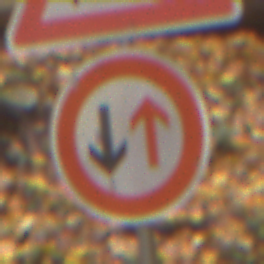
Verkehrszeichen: VorrangDesGegenverkehrs
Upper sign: Arbeitsstelle
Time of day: MorningAfternoon
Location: Outdoor (Nature)
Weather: Overcast
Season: Autumn
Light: Natural